Interaction volume radius: 10 \u00c5
Interaction volume height: 50 \u00c5
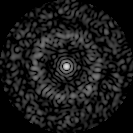
Disorder parameter: 0.8592